Interaction volume radius: 5 \u00c5
Interaction volume height: 40 \u00c5
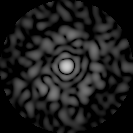
Disorder parameter: 0.8731